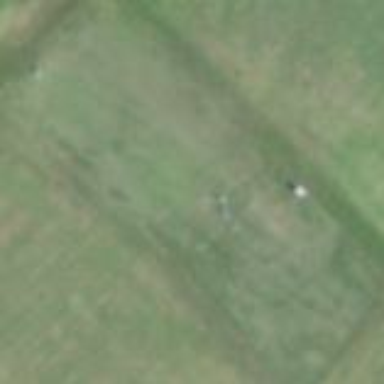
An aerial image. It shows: Golf tee on grassy land.